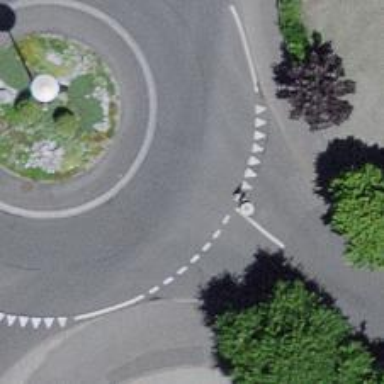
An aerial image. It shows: Primary highway with asphalt surface leading to roundabout.